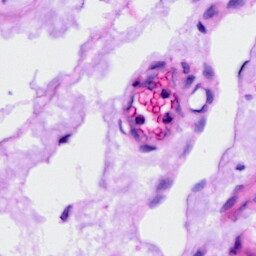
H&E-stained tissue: Ovarian